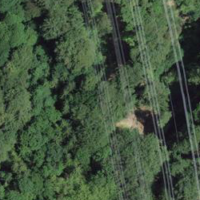
EUNIS habitat code: 41
Species observed at this site:
Cardamine heptaphylla